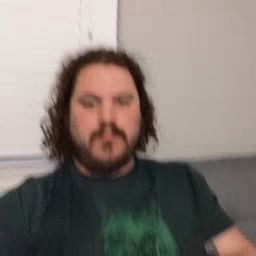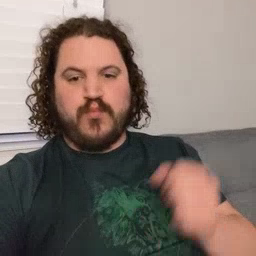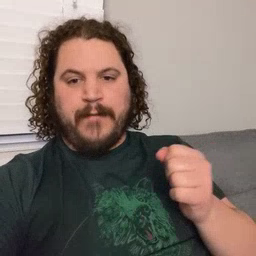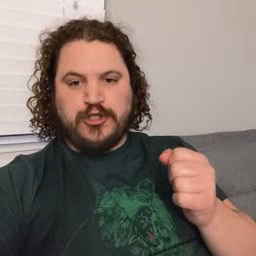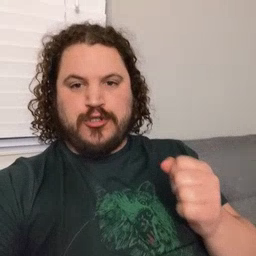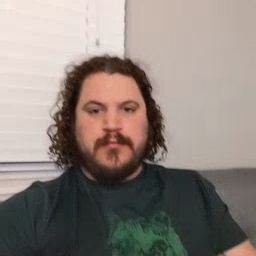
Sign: refrigerator